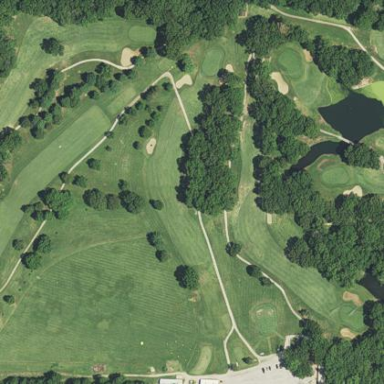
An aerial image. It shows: Golf course.